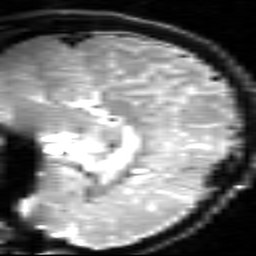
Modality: inplaneT2
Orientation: sagittal
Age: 44
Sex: male